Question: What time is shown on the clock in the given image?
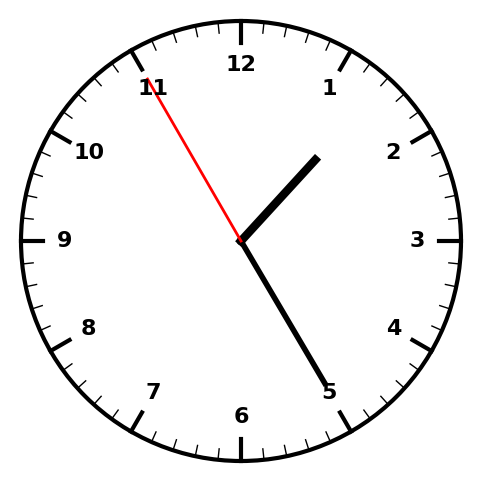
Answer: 01:24:55